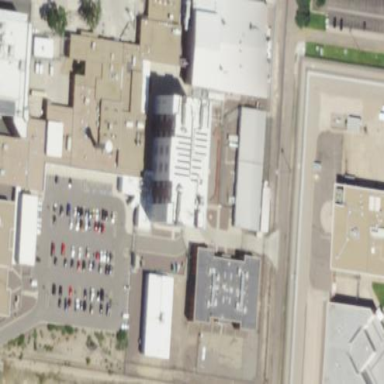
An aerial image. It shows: Prison surrounded by chain-link fence.